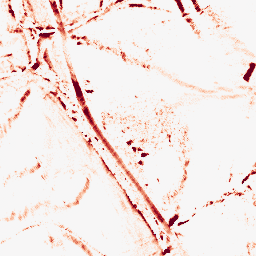
Category: morphological
Decomposition family: morphological_diamond
Decomposition parameters: operation: opening
radius: 5
Upsampling method: bicubic_16x
Upsampling parameters: scale: 16
Upsampling scale: 16